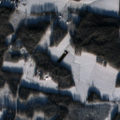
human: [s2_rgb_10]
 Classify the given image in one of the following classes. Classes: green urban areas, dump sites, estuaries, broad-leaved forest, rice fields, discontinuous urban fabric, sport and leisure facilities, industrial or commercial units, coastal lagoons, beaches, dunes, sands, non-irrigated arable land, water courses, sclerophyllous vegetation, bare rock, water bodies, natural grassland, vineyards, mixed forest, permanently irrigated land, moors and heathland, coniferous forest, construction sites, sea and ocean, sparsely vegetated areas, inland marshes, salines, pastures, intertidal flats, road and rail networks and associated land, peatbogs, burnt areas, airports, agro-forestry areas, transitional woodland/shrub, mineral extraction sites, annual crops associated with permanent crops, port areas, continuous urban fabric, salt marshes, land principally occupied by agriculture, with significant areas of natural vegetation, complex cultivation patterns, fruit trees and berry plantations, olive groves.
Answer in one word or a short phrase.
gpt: non-irrigated arable land, land principally occupied by agriculture, with significant areas of natural vegetation, coniferous forest, mixed forest